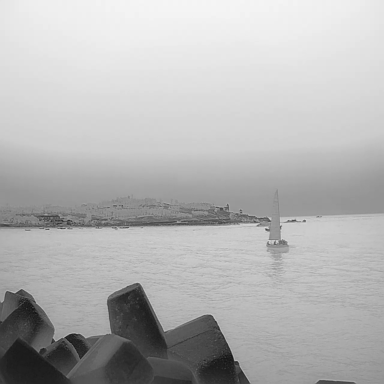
There are three objects shown in the infrared image, including a canoe, a sailboat, and a bulk_carrier.